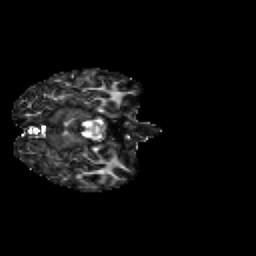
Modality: FA
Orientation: axial
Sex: female
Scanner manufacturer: siemens
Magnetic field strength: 3 T
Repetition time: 5 s
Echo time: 0.071 s